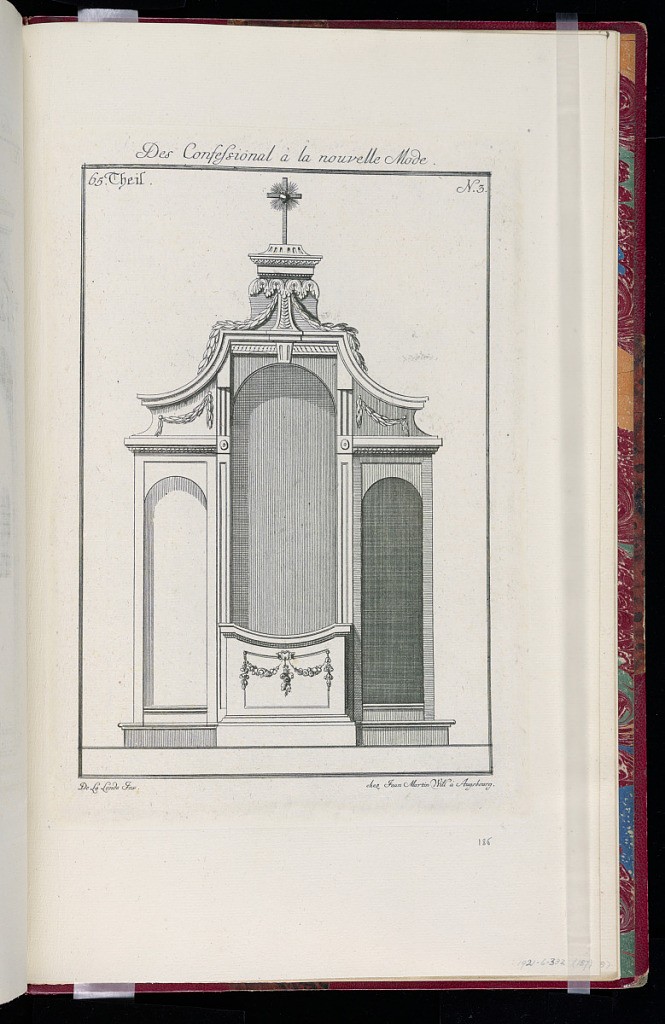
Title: Design for a Confessional
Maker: Richard de Lalonde, French, active 1780–96
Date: late 18th century
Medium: Etching on off-white laid paper
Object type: Print
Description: Design for a confessional with a cross at top. The confessional is decorated with ornament motifs including lamb tongue, acanthus leaves, bead course, piastre, and garland. The plate is signed and numbered.